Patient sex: M
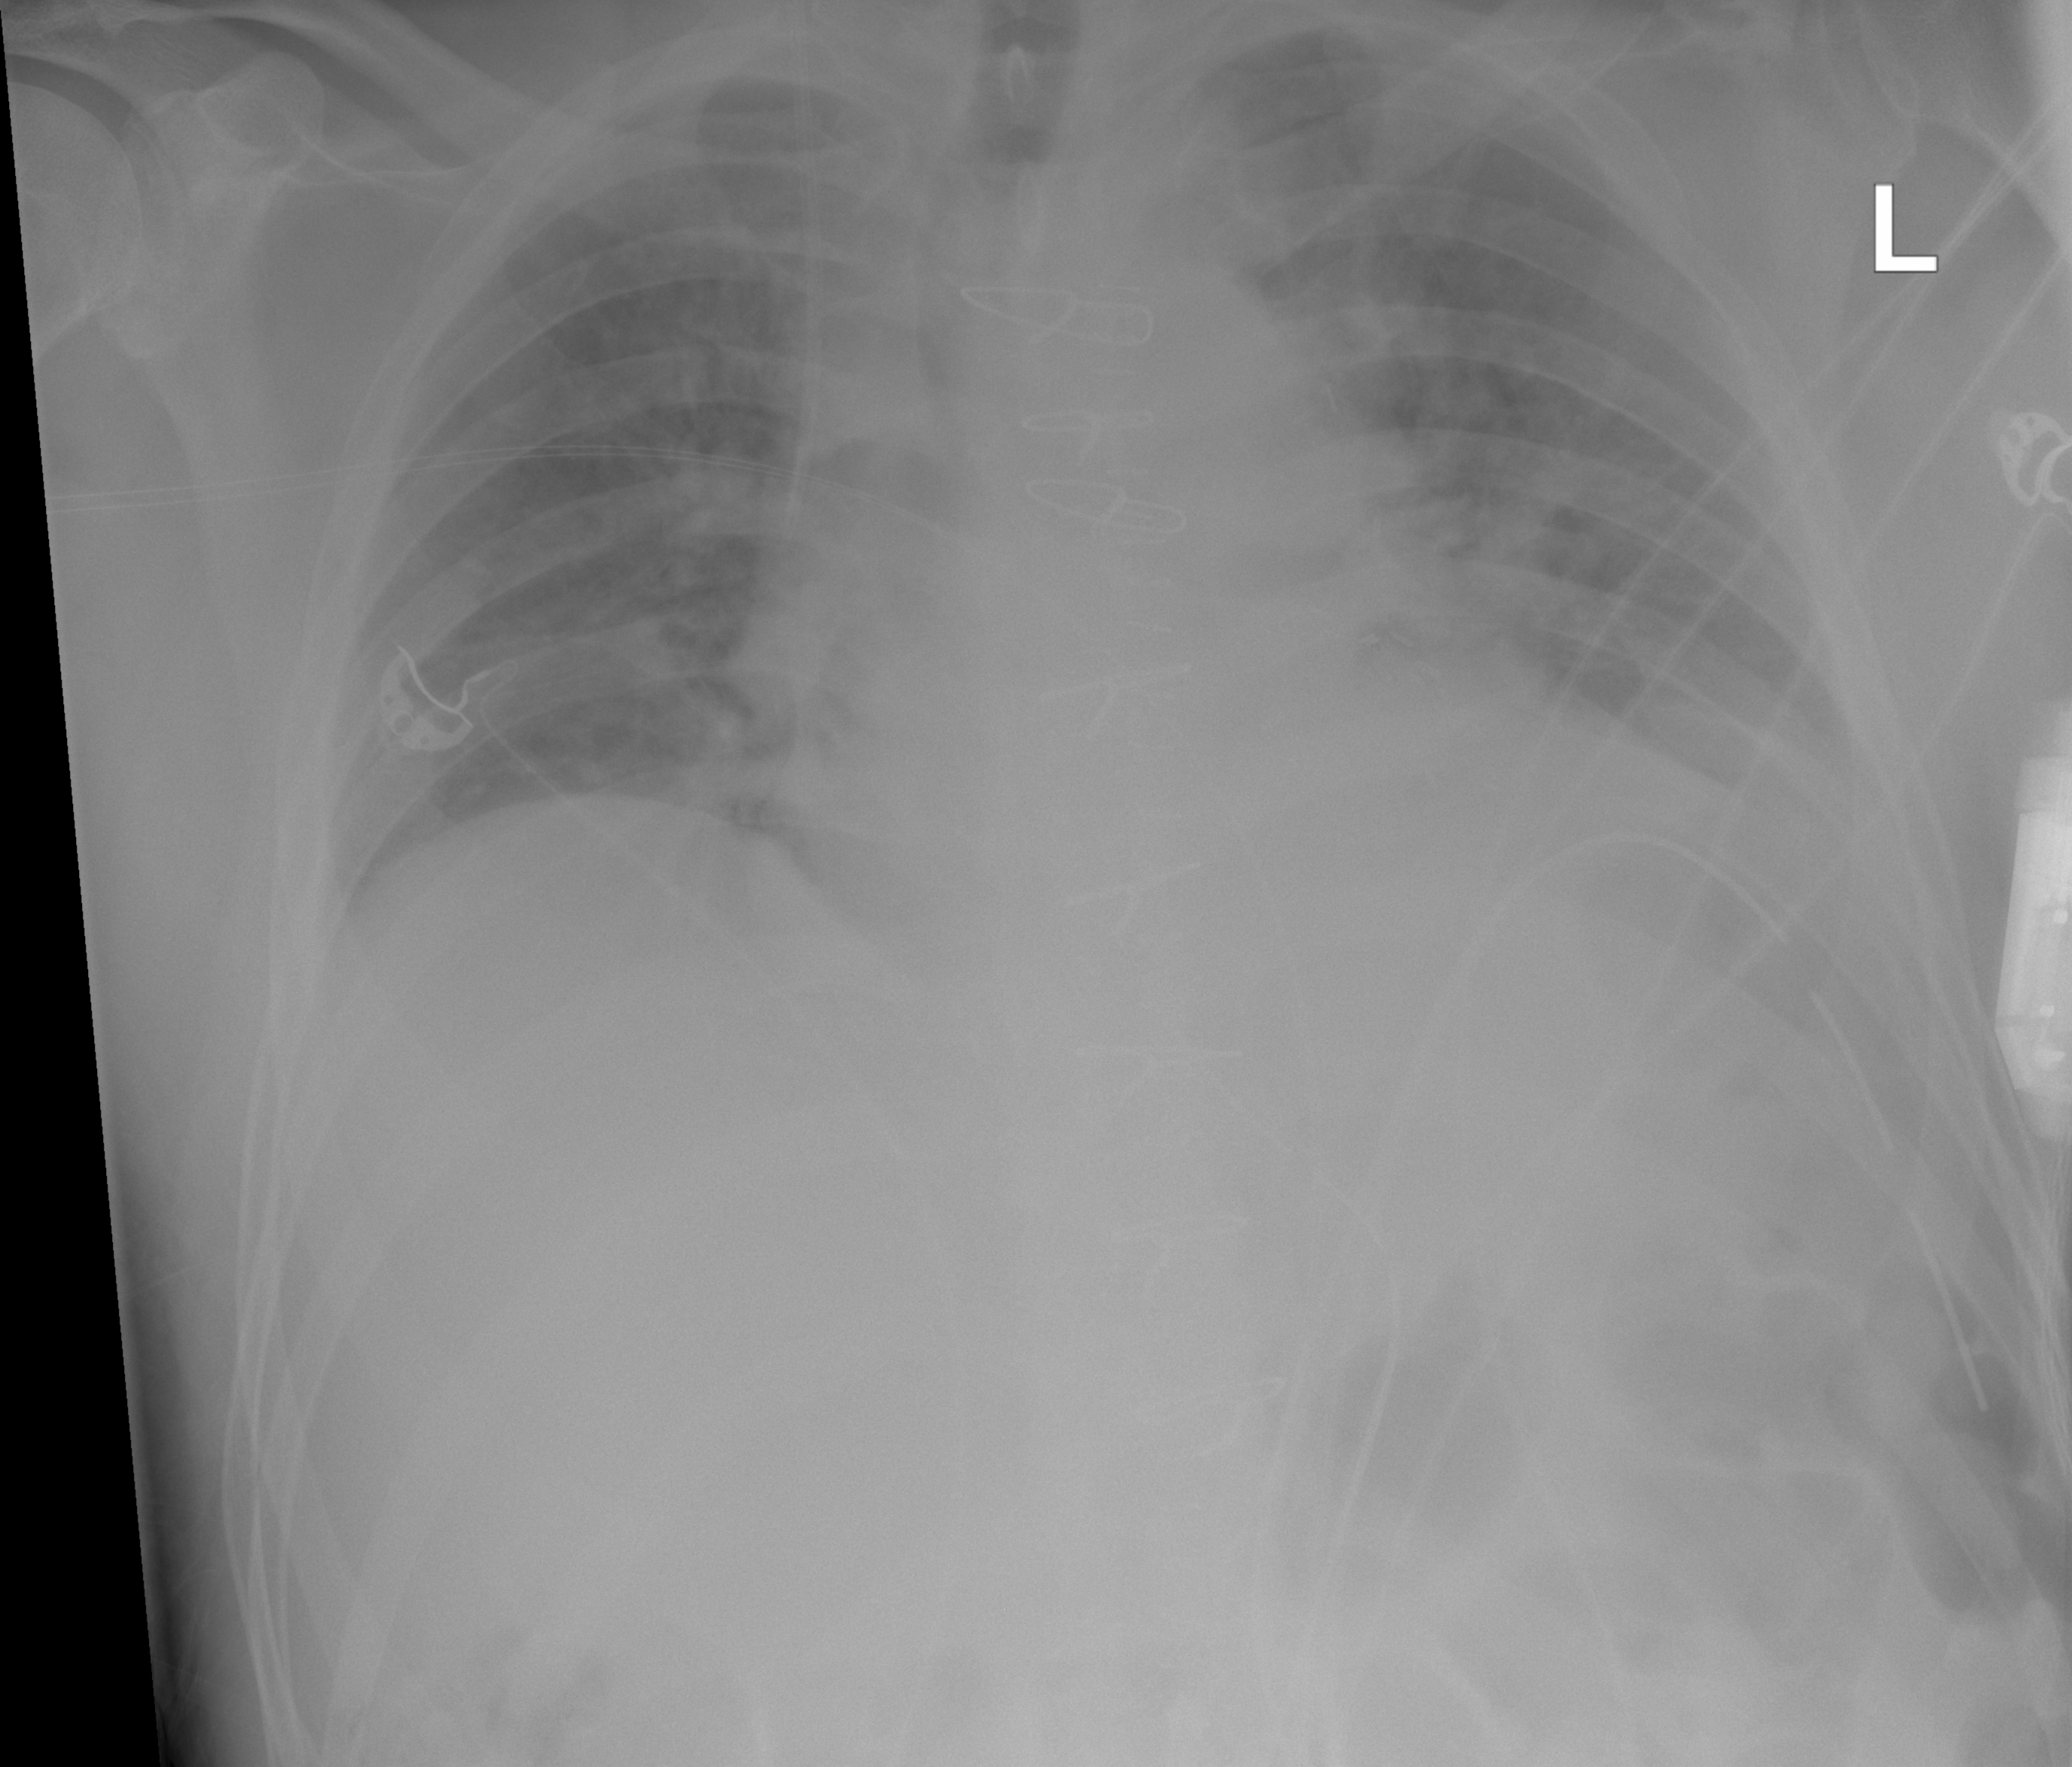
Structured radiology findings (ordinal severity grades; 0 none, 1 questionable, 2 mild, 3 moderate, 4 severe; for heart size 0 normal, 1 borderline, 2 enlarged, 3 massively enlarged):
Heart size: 1
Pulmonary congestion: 2
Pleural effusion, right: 0
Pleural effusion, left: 0
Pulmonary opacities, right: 0
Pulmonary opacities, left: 0
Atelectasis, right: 0
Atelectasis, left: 2